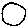
Label: circle